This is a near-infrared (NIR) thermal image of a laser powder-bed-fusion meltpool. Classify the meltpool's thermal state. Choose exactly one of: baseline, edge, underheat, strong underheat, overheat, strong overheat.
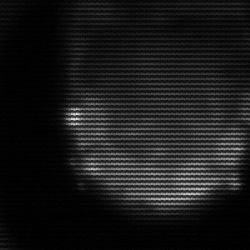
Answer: edge